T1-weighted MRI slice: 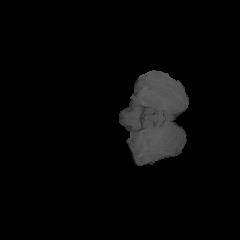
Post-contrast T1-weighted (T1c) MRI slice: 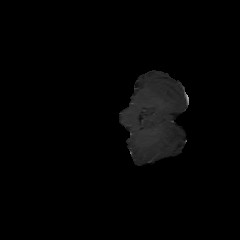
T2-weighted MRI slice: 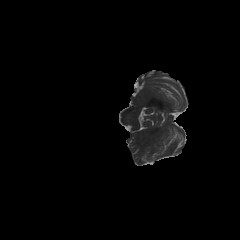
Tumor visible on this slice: no